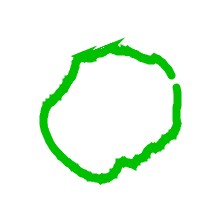
Shape: circle